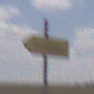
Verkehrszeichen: UmleitungswegweiserLinksweisend
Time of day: Midday
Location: Outdoor (Nature)
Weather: PartlyCloudy
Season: NotSpecified
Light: Natural